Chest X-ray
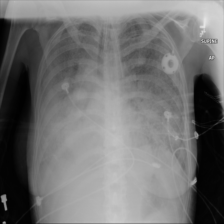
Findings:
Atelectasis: negative
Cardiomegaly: negative
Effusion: negative
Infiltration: negative
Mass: negative
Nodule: negative
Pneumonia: negative
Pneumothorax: negative
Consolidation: negative
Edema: negative
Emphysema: negative
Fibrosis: negative
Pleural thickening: negative
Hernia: negative